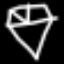
Label: diamond